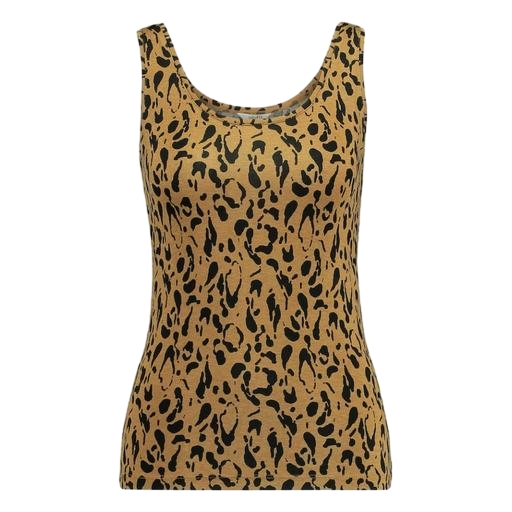
leopard skin print tank top, patterned tank top, printed tank top, white background